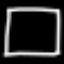
Label: square